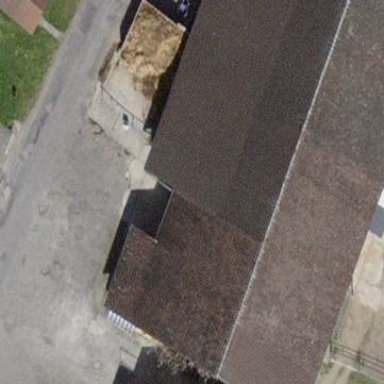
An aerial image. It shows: Stable building.